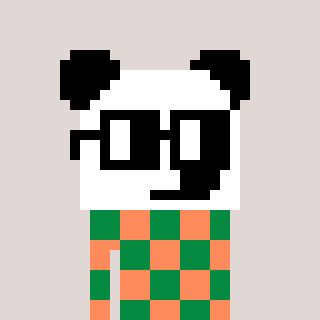
a pixel art character with square black glasses, a panda-shaped head and a peachy-colored body on a warm background